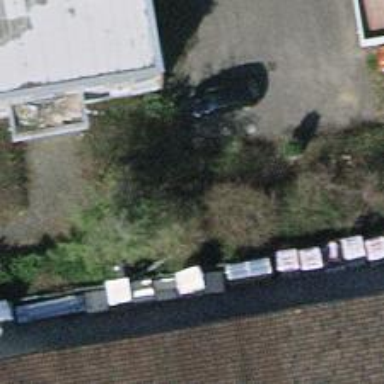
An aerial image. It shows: Parking entrance.